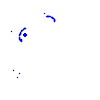
Particle: proton